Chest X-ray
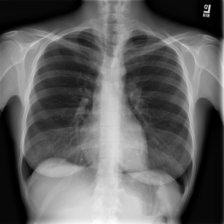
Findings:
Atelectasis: negative
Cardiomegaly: negative
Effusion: negative
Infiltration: negative
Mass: negative
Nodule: negative
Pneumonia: negative
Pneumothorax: negative
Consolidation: negative
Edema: negative
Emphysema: negative
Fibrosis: negative
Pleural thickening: negative
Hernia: negative